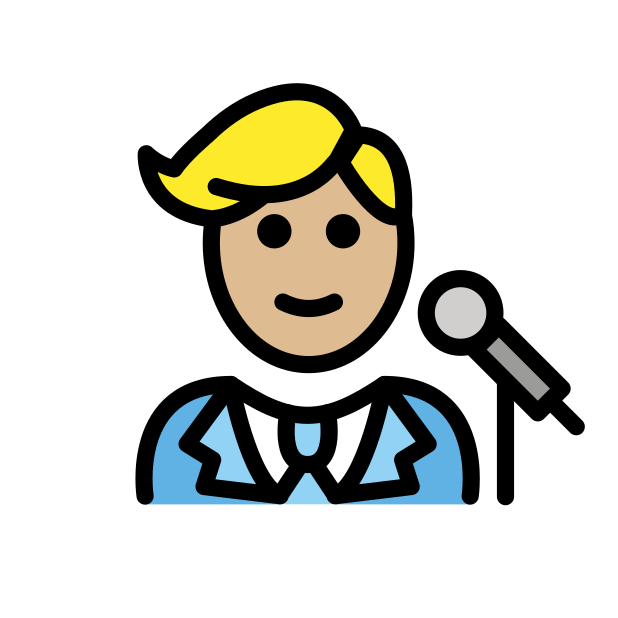
man singer: medium-light skin tone